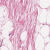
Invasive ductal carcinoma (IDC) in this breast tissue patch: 0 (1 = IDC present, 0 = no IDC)